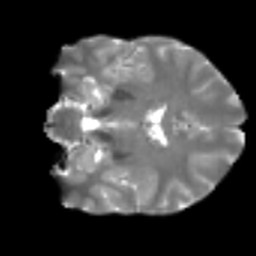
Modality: T2w
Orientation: coronal
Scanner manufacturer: siemens
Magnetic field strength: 3 T
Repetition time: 4 s
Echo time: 0.0594 s